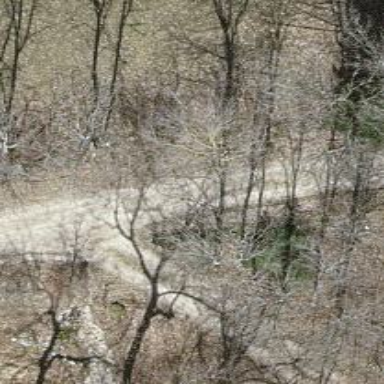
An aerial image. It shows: Unpaved unclassified road.